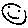
Label: smiley face